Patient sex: M
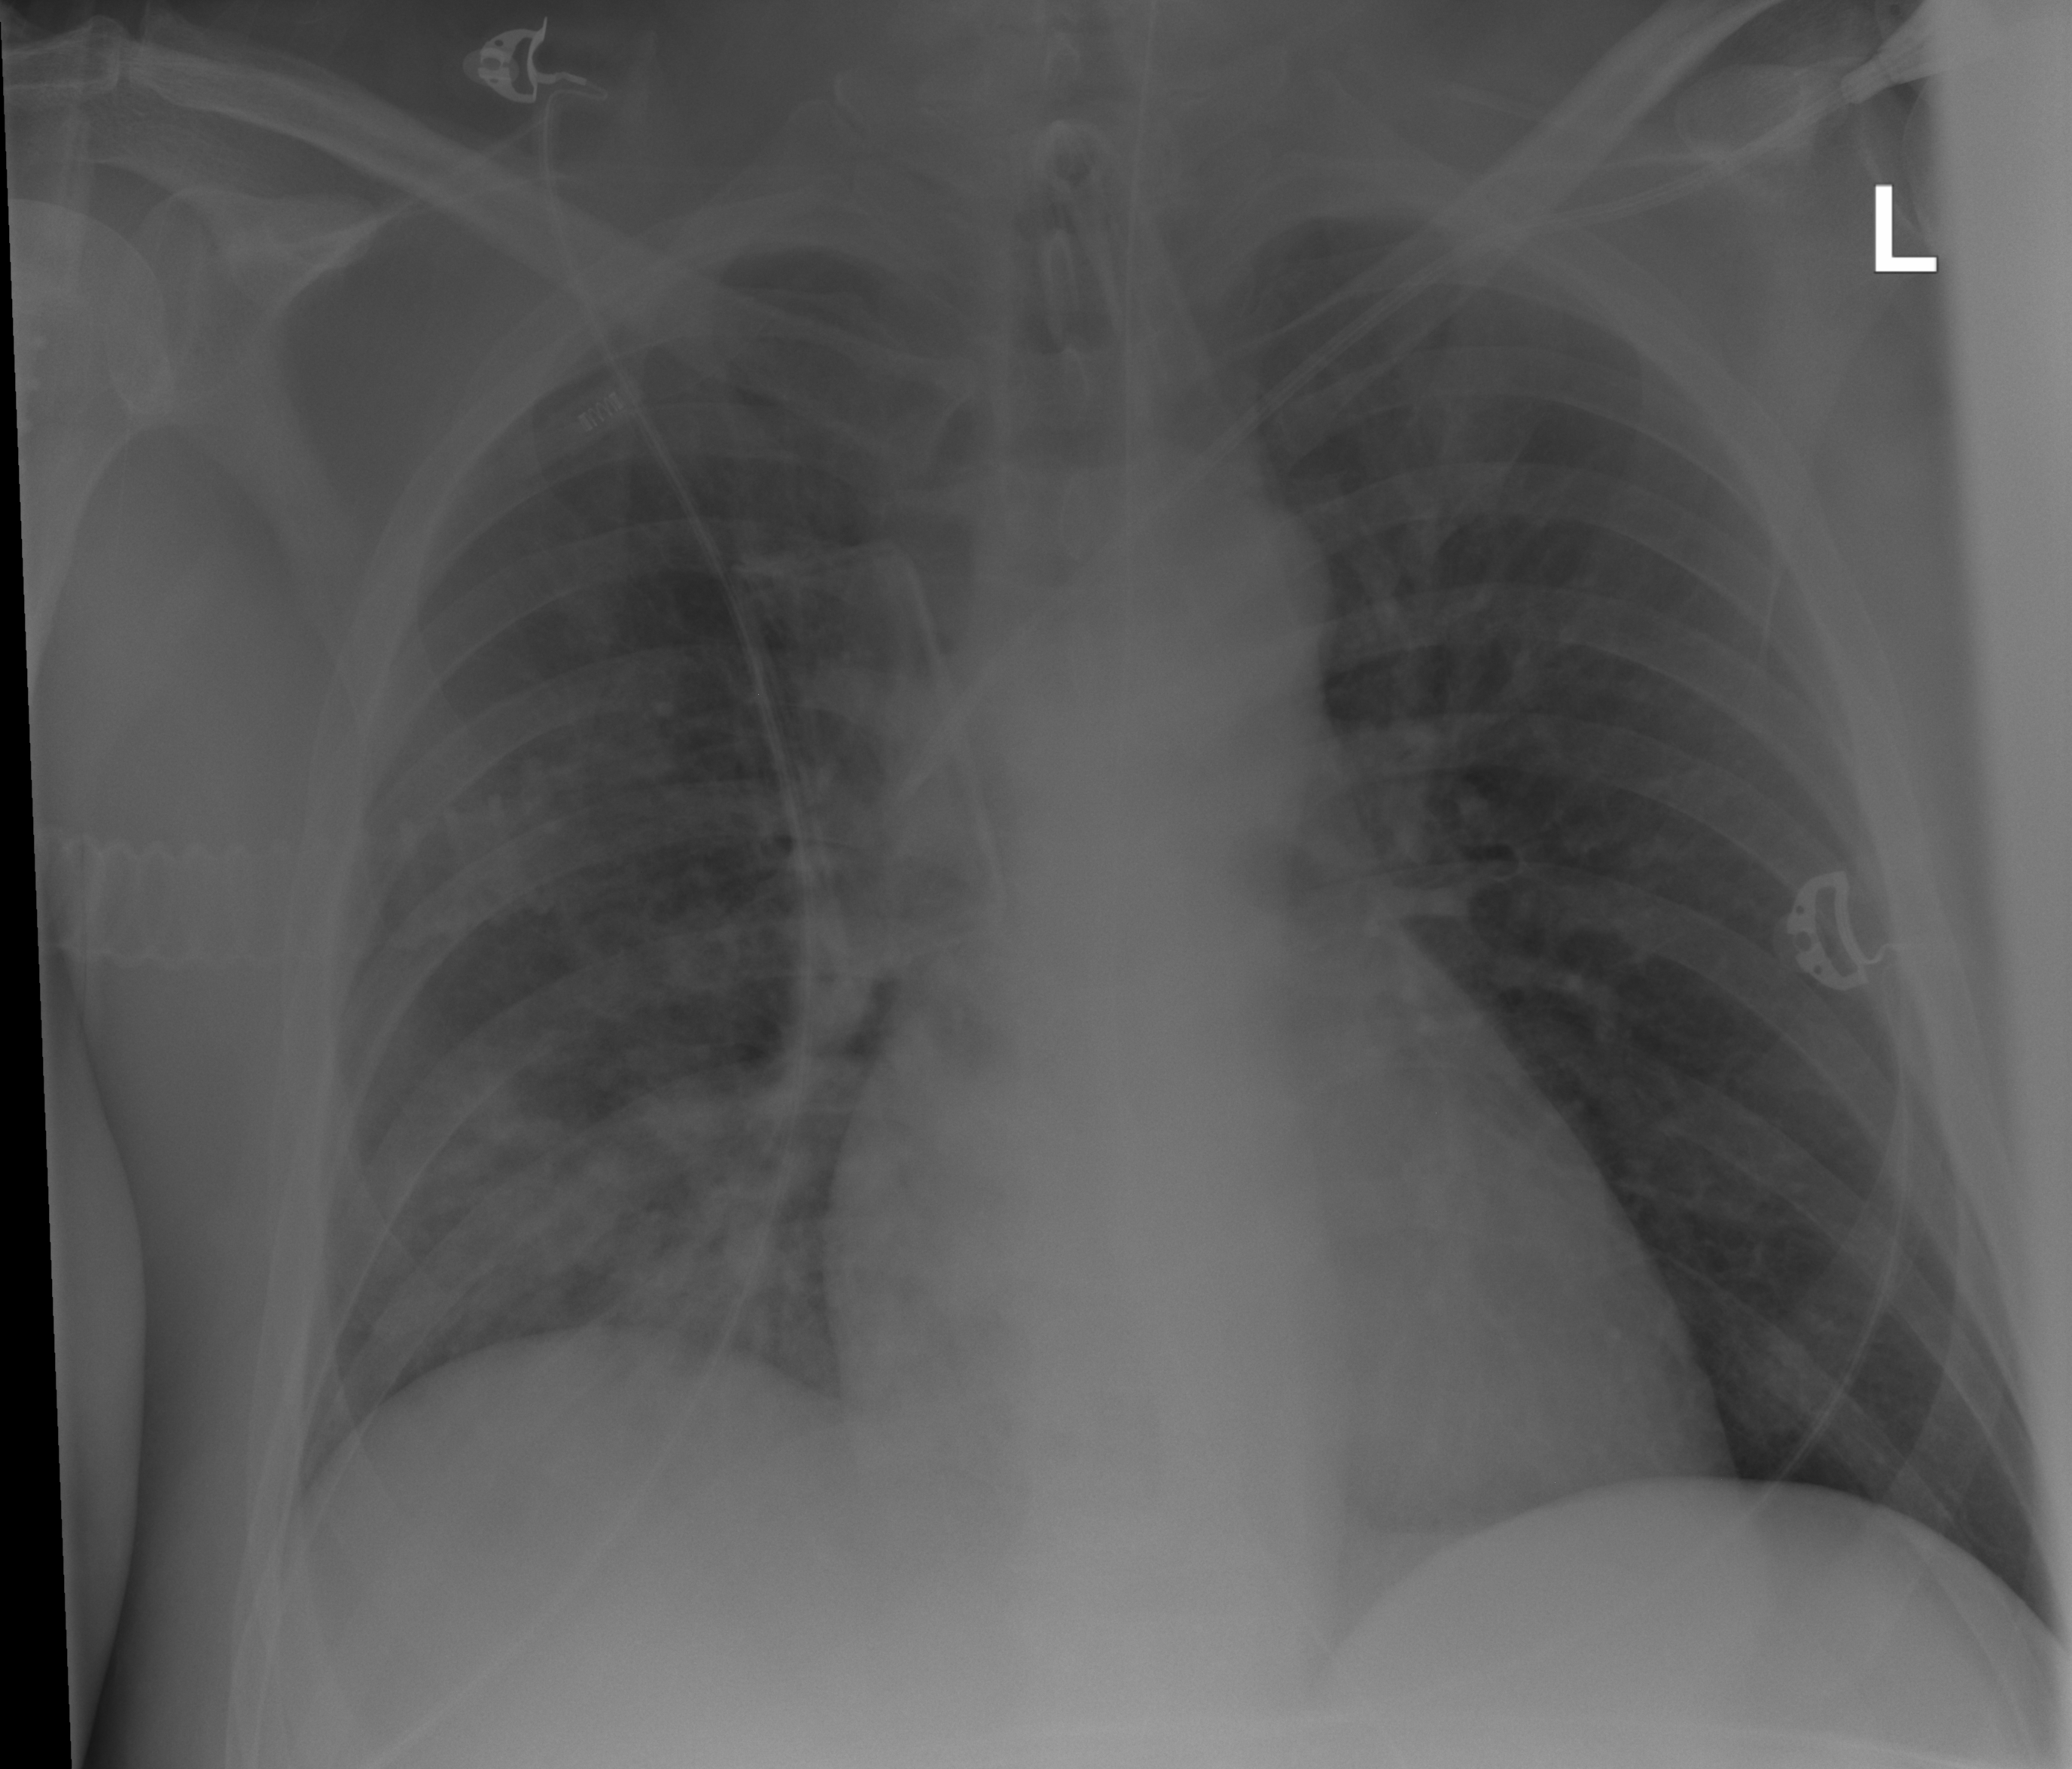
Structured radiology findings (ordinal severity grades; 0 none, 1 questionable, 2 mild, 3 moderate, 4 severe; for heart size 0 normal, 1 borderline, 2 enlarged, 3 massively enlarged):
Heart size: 2
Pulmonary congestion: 0
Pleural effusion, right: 0
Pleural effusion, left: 0
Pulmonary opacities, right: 2
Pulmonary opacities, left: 0
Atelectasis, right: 0
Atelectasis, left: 0